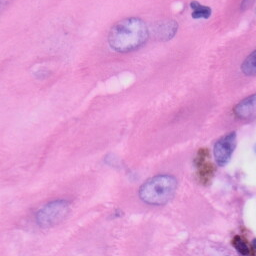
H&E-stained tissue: Skin